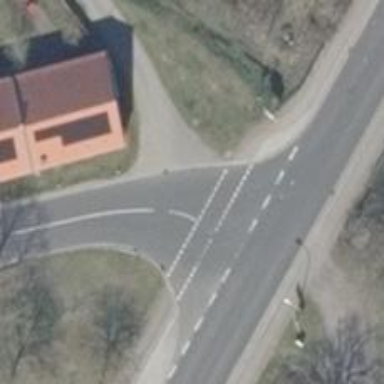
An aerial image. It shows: Uncontrolled crossing on the road.